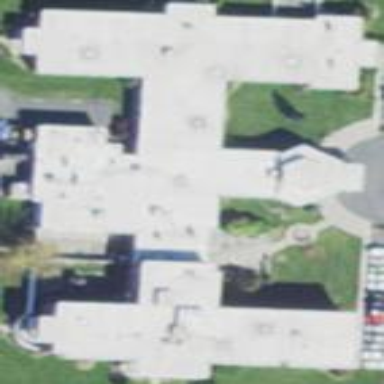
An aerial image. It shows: Nursing home building.